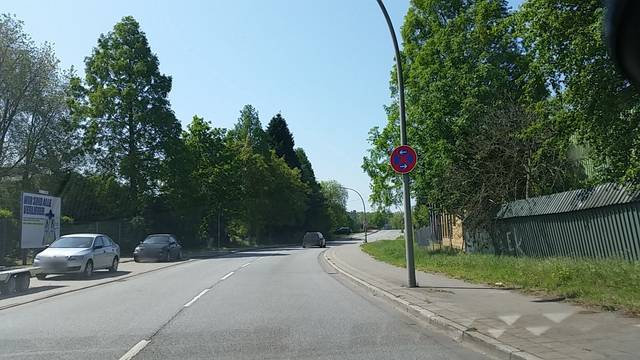
Region: Germany
Coordinates: 53.532, 10.114